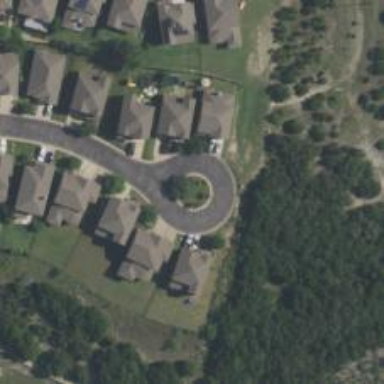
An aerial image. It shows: Turning loop on the road.